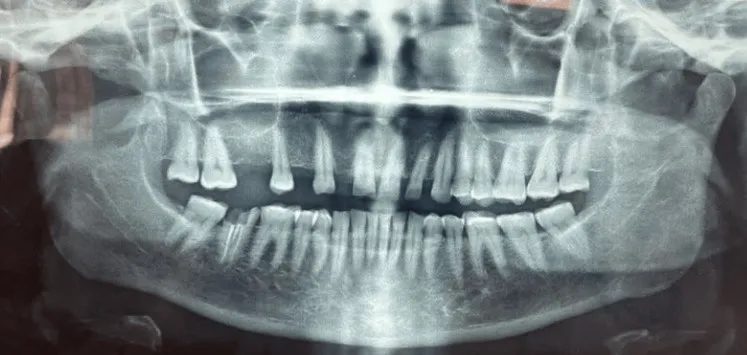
Orthopantomogram. Image Credit: Prasanna Sonar.
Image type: radiology (x_ray)